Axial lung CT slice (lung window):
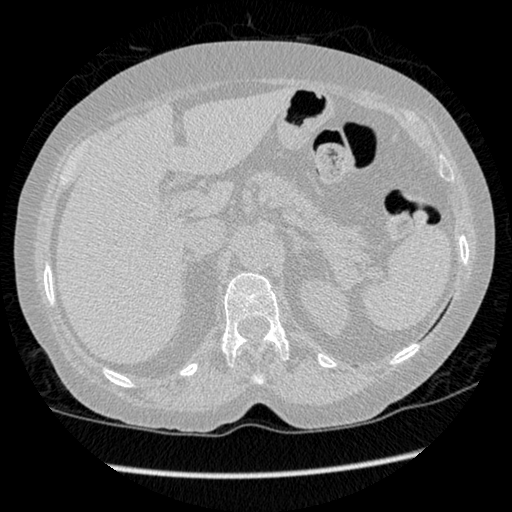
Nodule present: no